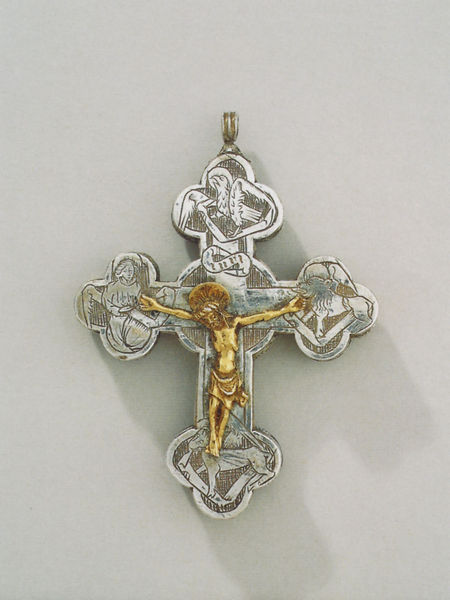
Titel: Reliquienkreuz
Standort: Quedlinburg (EU - D - Sachsen-Anhalt)
Schlagwörter: adler, himmel, lendenschurz, mann, weiß, frauen, brust, busen, frau, schmuck, hund, hunde, tier, tiere, johannes, silber, gold, engel, goldfarben, kette, modern, klein, inschrift, metall, ring, foto, kreuz, gravur, heiligenschein, anhänger, nimbus, christus, jesus, kreuzigung, hölle, silberfarben, kruzifix, löwe, maria, magdalena, miniatur, kleeblatt, markus, gekreuzigter, evangelist, heiligenkranz, evangelisten, eingraviert, inri, nimben, lukas, matthäus, öse, orthodox, christus am kreuz, metalle, läwe, gold kreuz